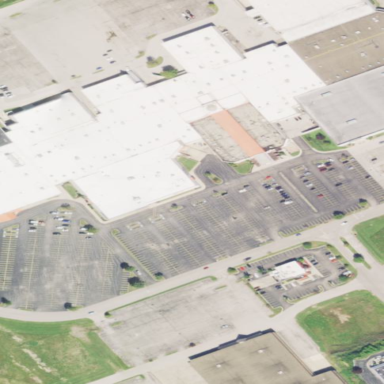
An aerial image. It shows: Mall building.